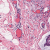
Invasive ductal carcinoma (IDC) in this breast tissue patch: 1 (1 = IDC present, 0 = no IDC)